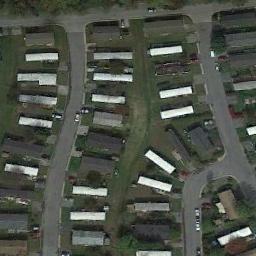
Label: residential